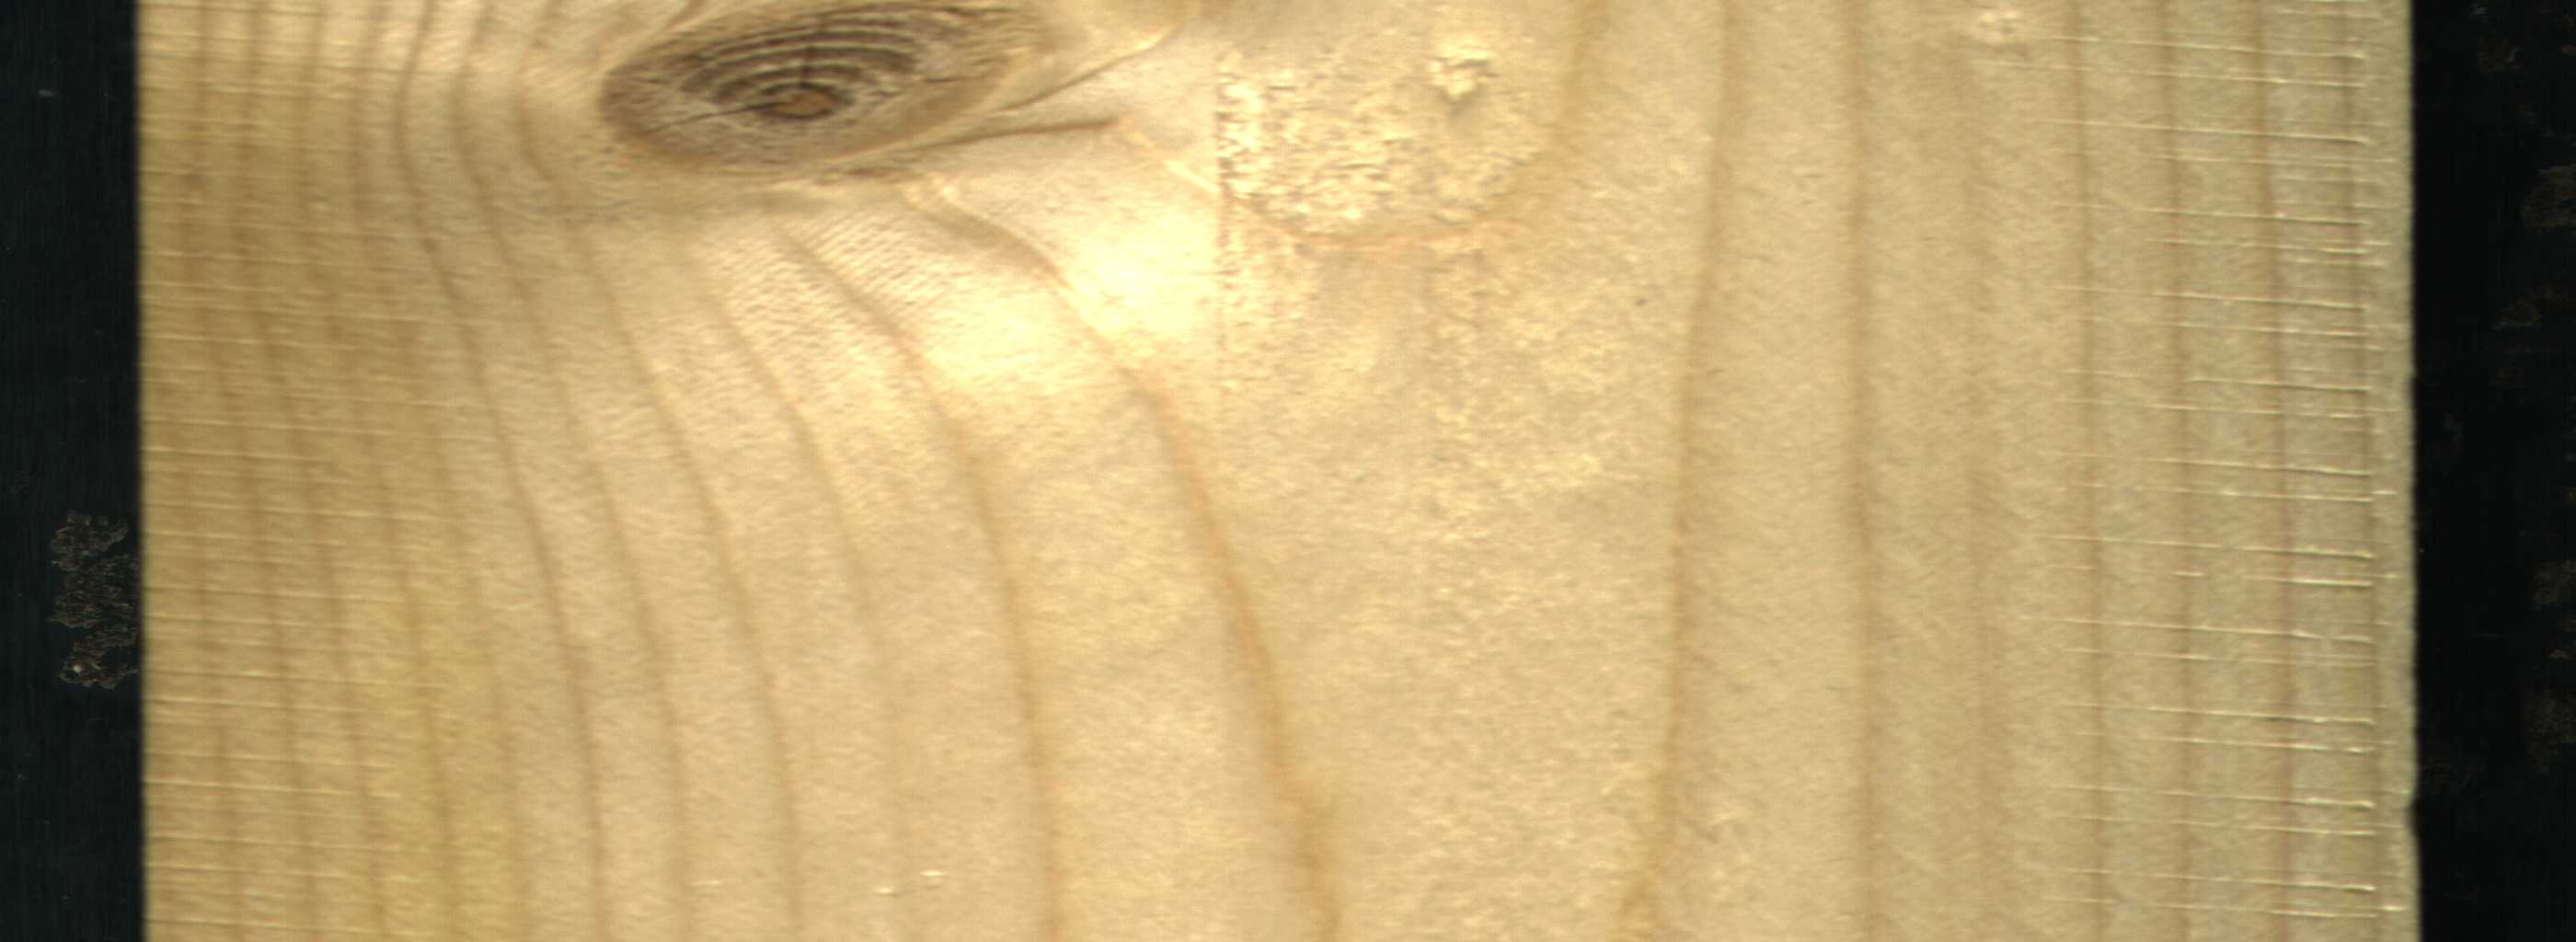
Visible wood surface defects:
knot_with_crack